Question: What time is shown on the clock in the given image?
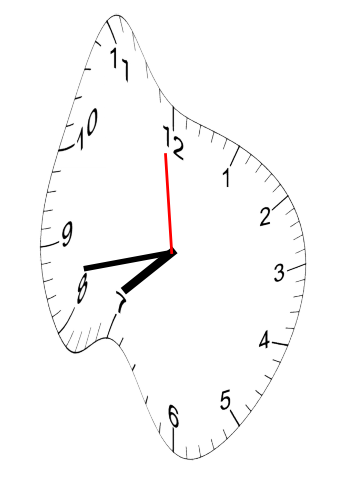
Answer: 07:42:59